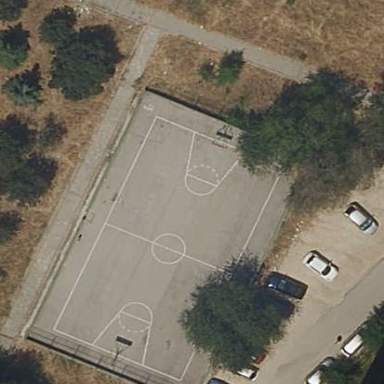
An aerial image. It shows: Concrete basketball court in leisure land pitch.